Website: crate-barrel
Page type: account-selection
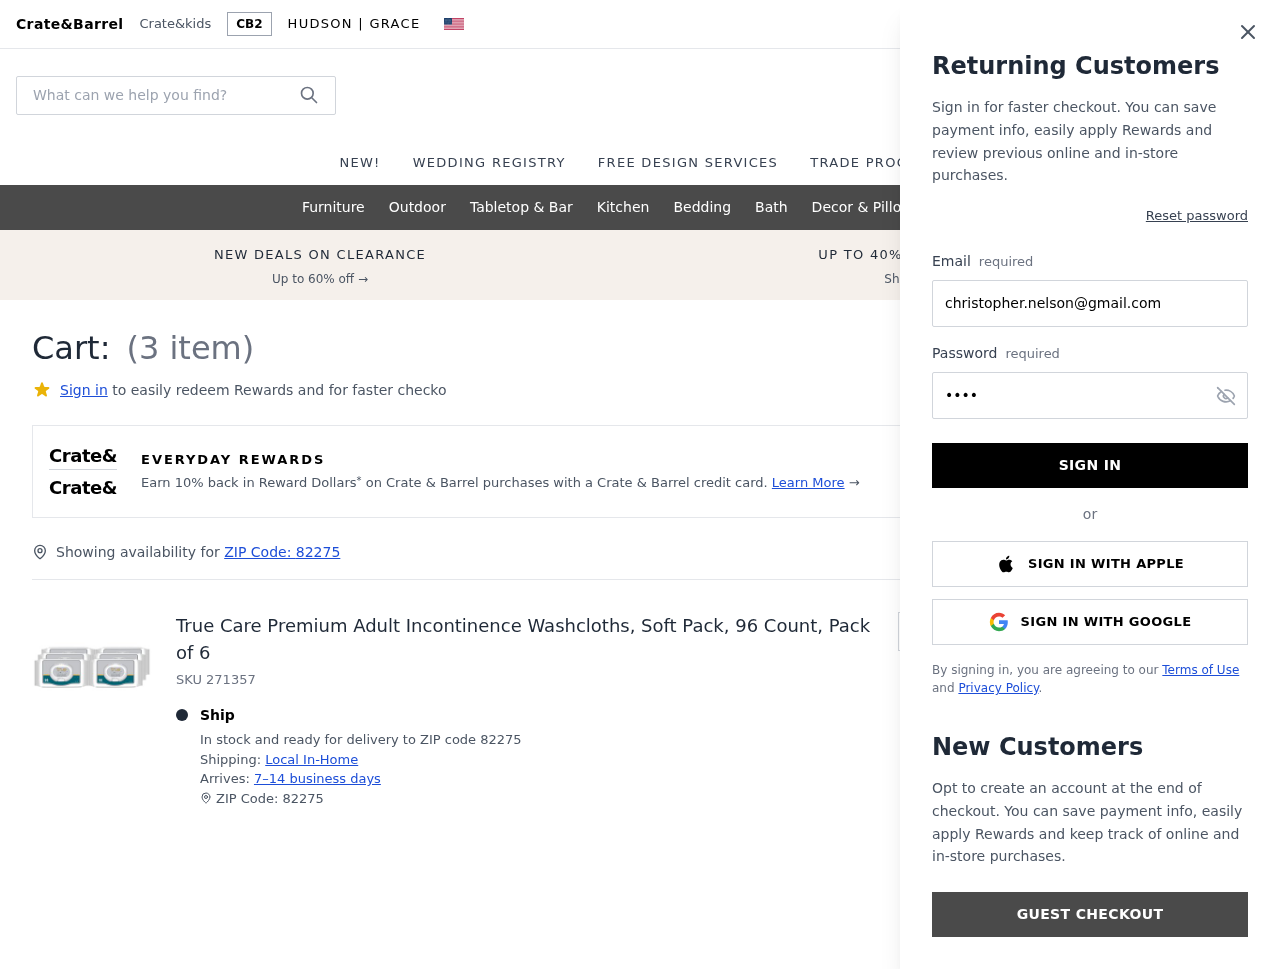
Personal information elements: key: PII_EMAIL
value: christopher.nelson@gmail.com
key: PII_POSTCODE
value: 82275
Product elements: key: PRODUCT1_NAME
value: True Care Premium Adult Incontinence Washcloths, Soft Pack, 96 Count, Pack of 6
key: PRODUCT1_QUANTITY
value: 3
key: PRODUCT1_SKU
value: SKU 271357
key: PRODUCT1_ORIGINAL_PRICE
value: $27.44
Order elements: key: ORDER_NUM_ITEMS
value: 3
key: ORDER_SUBTOTAL
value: $65.85
Search elements: key: HEADER_SEARCH
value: What can we help you find?